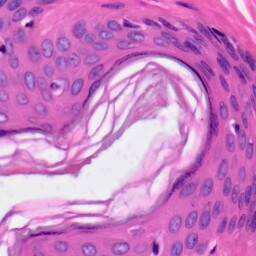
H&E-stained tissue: Skin